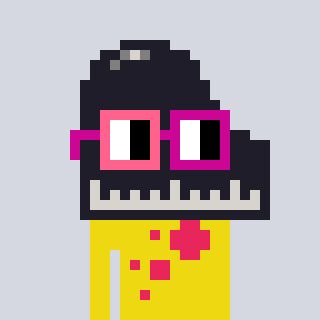
a pixel art character with square pink and red glasses, a piano-shaped head and a yellow-colored body on a cool background